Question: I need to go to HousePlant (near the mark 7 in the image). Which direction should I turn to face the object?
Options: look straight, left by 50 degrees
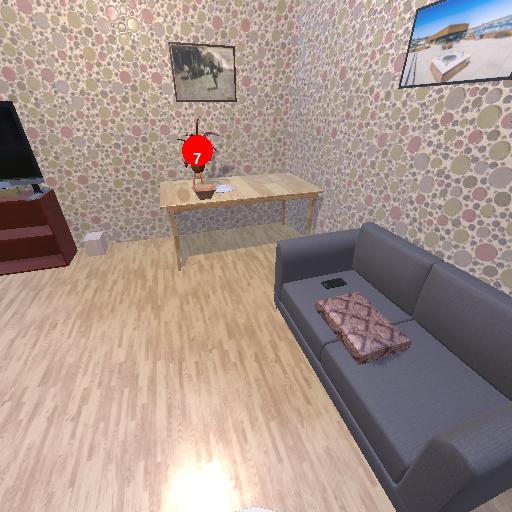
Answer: look straight